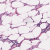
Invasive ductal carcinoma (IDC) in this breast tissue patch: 0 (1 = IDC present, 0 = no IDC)